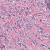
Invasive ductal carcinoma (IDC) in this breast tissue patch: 1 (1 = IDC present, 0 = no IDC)